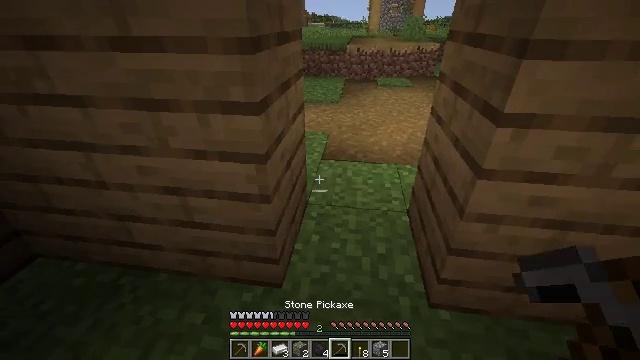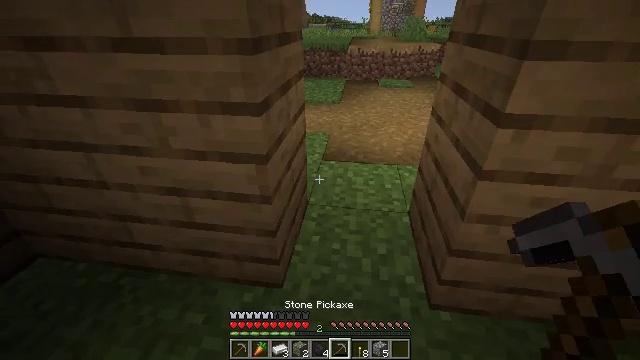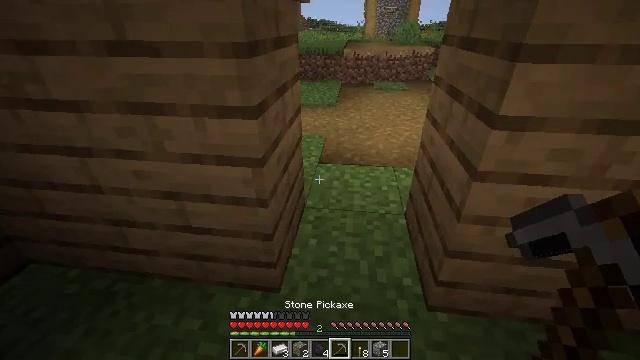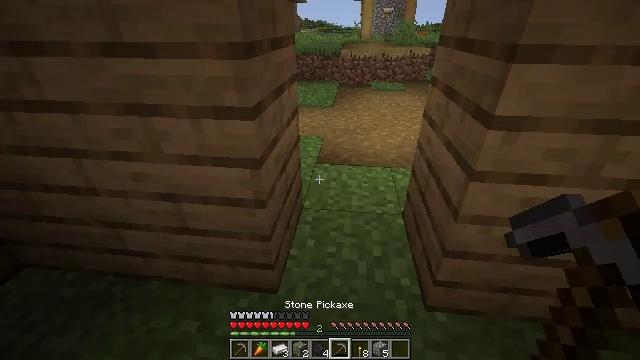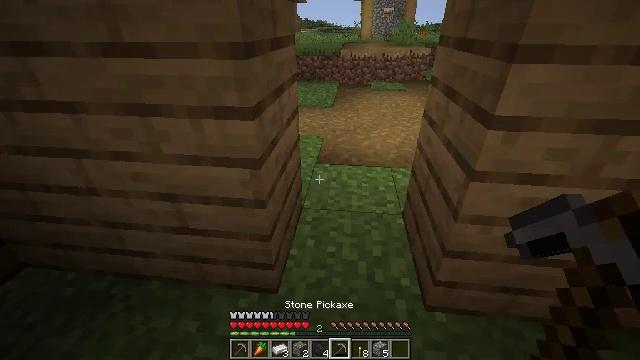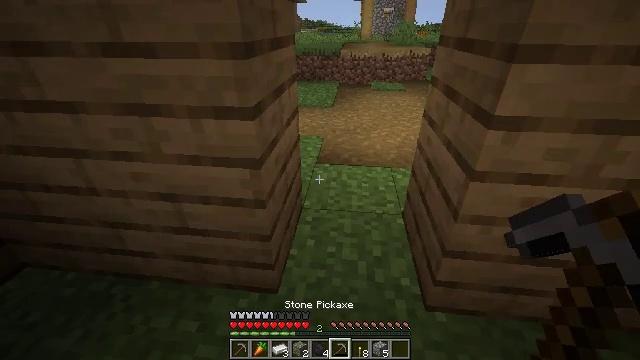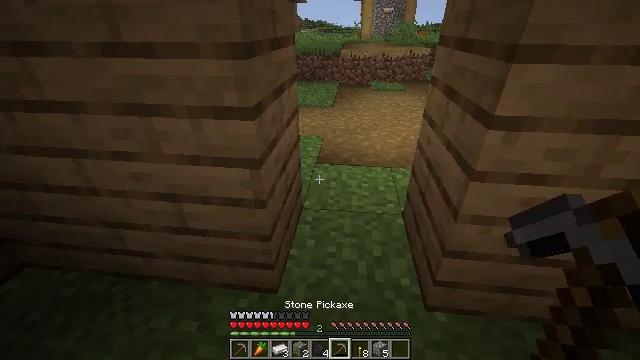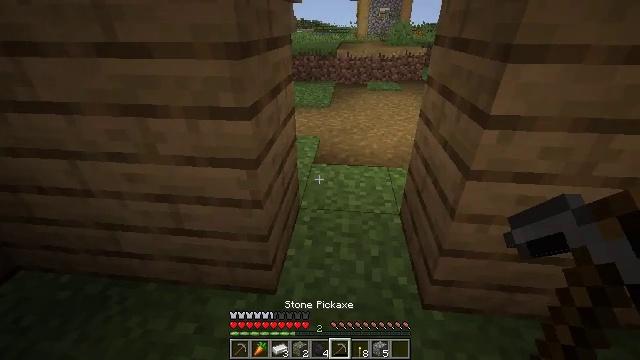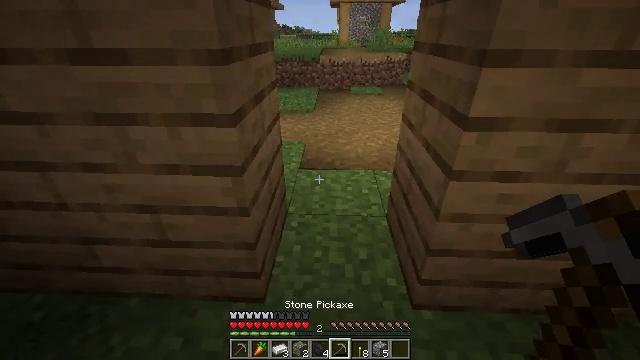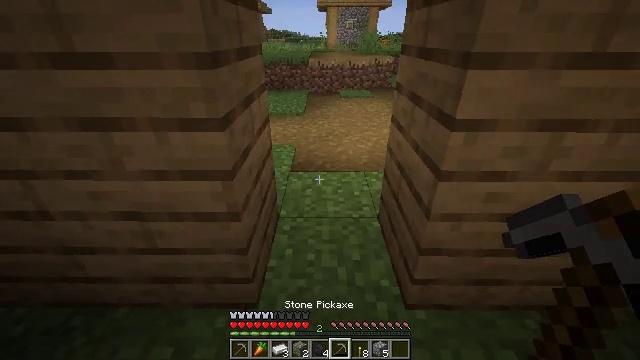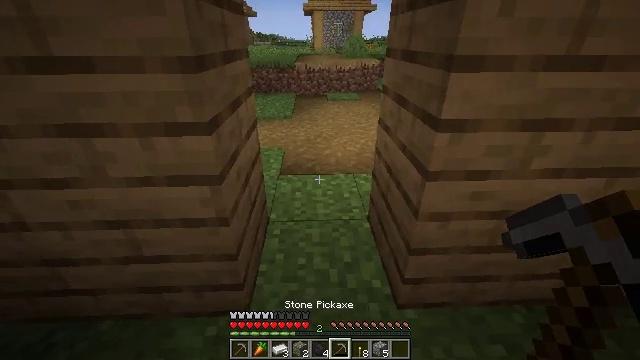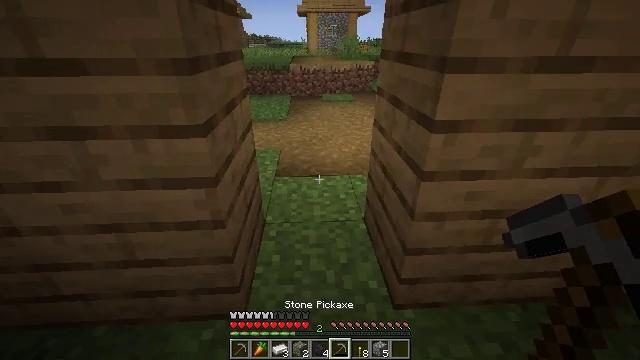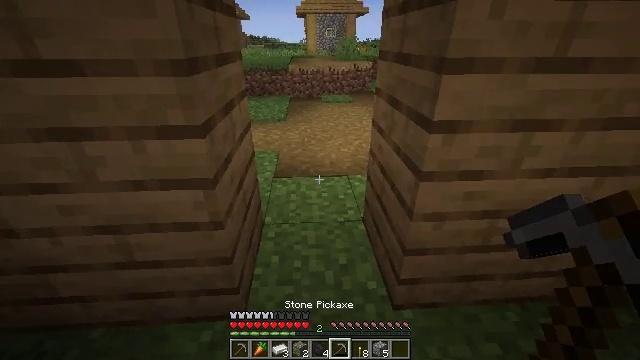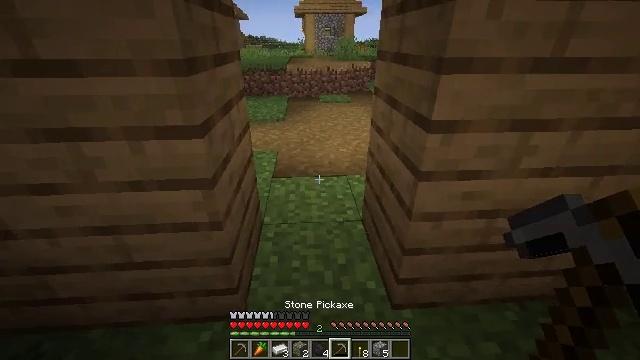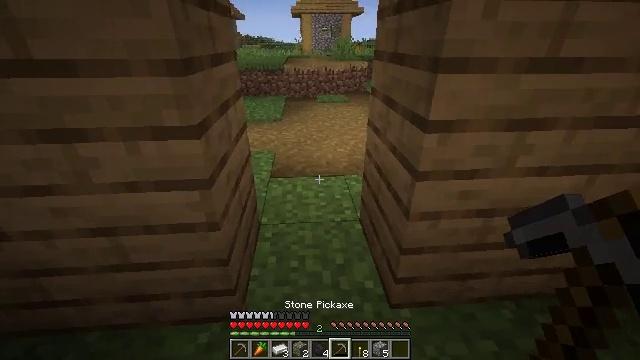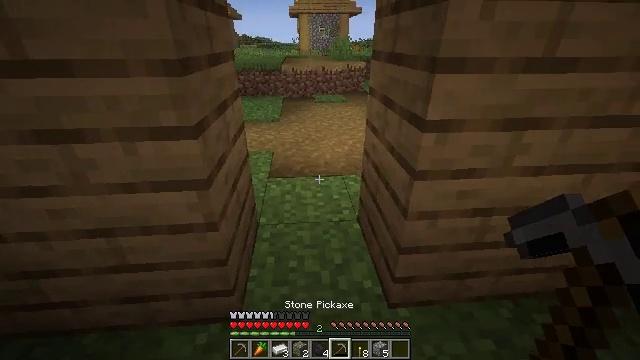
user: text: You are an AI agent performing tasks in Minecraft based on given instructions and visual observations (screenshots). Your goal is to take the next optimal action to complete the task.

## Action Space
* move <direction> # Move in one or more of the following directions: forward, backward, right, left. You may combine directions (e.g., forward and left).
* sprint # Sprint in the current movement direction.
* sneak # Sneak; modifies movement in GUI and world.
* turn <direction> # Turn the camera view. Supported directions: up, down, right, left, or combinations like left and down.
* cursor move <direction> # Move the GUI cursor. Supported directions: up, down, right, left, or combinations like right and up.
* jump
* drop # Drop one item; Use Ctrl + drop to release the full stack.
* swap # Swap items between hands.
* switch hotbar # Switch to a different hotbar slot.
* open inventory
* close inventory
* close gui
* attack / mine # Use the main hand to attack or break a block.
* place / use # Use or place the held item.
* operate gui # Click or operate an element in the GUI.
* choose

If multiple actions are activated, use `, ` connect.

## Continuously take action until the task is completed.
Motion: motion action
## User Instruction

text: Gather some oak planks.
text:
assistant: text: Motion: no_op
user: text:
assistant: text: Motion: no_op
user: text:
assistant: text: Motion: no_op
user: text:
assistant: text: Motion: no_op
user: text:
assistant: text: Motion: no_op
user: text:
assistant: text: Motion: no_op
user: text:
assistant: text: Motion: no_op
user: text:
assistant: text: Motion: turn right and up
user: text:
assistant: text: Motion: turn right
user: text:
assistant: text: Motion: turn right
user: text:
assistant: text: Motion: turn right
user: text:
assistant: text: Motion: no_op
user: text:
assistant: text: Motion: no_op
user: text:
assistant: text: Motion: no_op
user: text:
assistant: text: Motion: no_op
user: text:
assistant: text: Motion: no_op
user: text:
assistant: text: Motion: open inventory
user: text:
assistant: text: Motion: open inventory
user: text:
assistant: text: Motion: no_op
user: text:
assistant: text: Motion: no_op
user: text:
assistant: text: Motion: no_op
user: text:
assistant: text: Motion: no_op
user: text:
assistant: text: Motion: no_op
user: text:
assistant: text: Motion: no_op
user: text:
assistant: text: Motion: no_op
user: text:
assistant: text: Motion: no_op
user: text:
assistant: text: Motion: no_op
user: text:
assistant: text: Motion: no_op
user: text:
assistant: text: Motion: no_op
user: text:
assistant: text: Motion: no_op